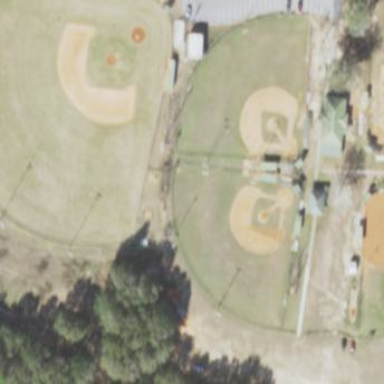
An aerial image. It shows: Baseball pitch for leisure and sports activities.